Question: I get a very bizarre error trying to install Android Studio under Windows 8.
Does anybody know where it comes from or what I can do about it?
Thanks a lot in advance!

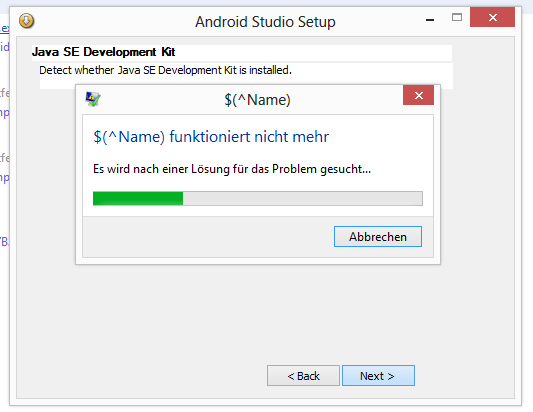
Answer: I do not know why, but installing "Java for Chrome" (.exe) made everything work.
This is awkward as I did have Java (same version 1.7.u25) installed and used before with all the environment variables set.